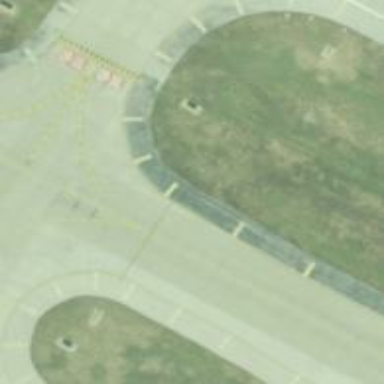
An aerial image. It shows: View of taxiway at the airport.